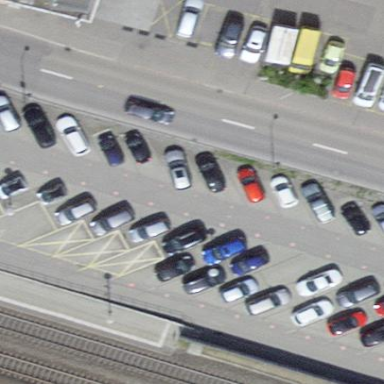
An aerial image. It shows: Parking area specifically designed for train park and ride services. The surface is designated for this purpose.